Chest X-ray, PA view. Patient: 25 years old, sex M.
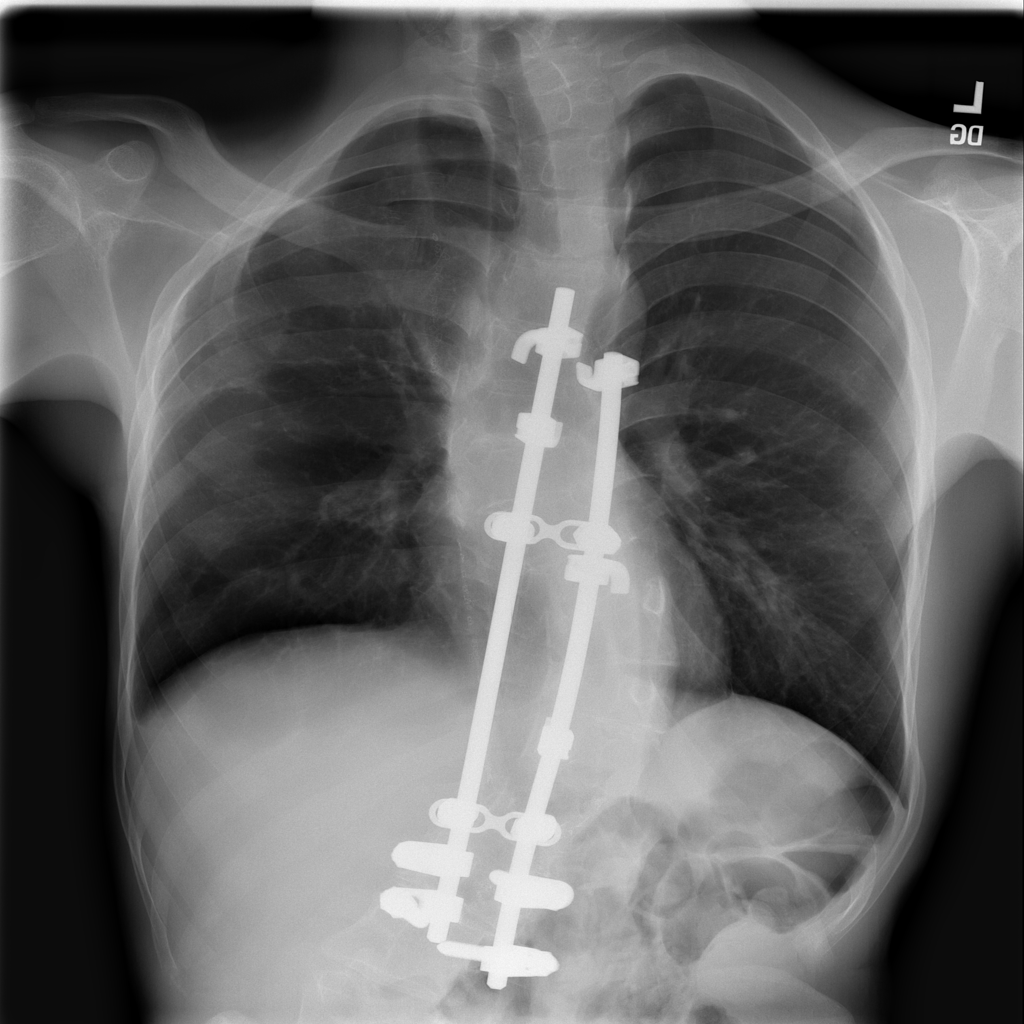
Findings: No Finding